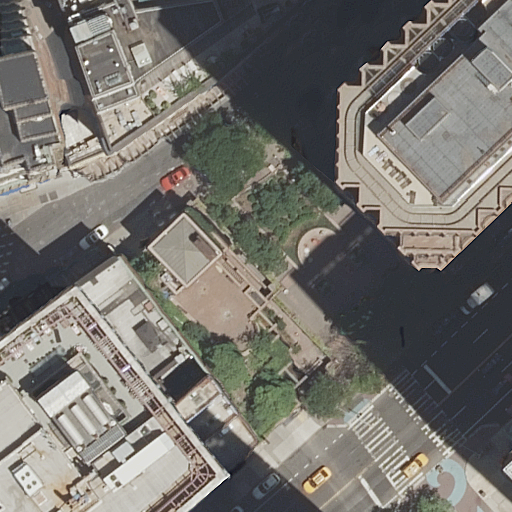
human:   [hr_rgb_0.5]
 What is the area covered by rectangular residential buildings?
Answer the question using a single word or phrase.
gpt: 2178m2

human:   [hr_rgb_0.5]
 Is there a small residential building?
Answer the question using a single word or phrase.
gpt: yes

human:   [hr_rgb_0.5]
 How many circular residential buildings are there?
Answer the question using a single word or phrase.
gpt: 0

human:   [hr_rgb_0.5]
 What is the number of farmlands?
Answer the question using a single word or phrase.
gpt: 0

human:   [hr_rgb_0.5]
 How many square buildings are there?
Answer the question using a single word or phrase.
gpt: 0

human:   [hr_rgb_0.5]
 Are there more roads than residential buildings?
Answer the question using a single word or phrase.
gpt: no

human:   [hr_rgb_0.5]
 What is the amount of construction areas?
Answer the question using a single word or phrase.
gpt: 0

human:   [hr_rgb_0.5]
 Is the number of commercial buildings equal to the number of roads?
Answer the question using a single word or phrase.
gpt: no

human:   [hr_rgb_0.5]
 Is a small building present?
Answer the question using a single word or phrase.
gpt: yes

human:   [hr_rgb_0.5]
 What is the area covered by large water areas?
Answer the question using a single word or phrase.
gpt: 0m2

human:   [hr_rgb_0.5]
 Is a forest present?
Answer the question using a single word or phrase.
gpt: no

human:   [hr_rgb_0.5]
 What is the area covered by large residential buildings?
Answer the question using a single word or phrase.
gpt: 4726m2

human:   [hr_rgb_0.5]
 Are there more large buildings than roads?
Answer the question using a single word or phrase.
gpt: no

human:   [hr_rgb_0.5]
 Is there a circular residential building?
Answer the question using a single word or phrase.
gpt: no

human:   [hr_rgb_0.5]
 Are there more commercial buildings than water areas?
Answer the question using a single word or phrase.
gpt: no

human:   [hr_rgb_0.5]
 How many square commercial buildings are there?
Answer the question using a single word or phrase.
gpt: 0

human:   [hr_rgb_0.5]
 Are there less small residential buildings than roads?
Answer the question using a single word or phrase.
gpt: yes

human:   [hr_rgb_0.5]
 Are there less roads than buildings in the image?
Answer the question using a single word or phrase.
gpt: yes

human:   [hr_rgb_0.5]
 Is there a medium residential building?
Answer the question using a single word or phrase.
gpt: yes

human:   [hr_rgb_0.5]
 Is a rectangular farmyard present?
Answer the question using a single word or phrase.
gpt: no

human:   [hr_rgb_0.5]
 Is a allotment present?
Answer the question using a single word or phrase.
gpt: no

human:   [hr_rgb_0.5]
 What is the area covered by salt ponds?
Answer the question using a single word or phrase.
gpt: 0m2

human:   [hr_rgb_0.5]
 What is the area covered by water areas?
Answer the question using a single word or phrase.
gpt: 0m2

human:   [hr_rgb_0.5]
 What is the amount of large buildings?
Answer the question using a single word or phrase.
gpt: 4

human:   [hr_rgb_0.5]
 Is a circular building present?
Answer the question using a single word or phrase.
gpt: no

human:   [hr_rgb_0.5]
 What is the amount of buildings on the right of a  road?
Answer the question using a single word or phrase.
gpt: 2

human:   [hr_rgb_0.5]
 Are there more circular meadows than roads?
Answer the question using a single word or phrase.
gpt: no

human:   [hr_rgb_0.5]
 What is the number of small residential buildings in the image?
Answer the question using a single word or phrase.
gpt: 1

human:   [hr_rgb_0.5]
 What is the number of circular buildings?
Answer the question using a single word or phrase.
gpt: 0

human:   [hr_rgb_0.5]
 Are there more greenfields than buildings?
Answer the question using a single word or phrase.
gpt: no

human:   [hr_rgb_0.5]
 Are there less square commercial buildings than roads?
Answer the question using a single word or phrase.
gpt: yes

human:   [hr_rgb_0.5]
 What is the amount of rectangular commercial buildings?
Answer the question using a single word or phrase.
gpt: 0

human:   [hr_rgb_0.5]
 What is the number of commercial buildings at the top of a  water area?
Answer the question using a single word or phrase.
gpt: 0

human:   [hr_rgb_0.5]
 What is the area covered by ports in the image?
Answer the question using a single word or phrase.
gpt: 0m2

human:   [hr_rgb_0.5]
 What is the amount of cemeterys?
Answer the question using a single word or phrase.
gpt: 0

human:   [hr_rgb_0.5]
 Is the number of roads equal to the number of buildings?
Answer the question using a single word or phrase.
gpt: no